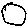
Label: moon